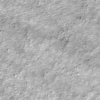
Label: not_dusty